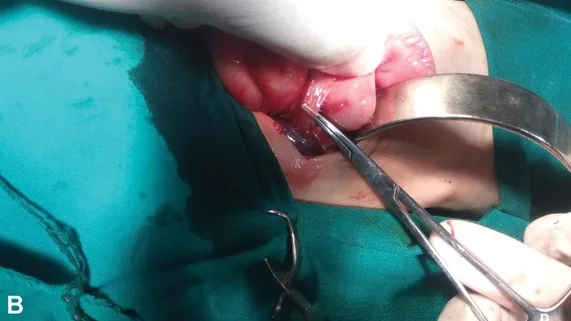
B
) Operative photo in the second surgery shows cleavage of the Ladd's band.
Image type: medical_photograph (other_medical_photograph)